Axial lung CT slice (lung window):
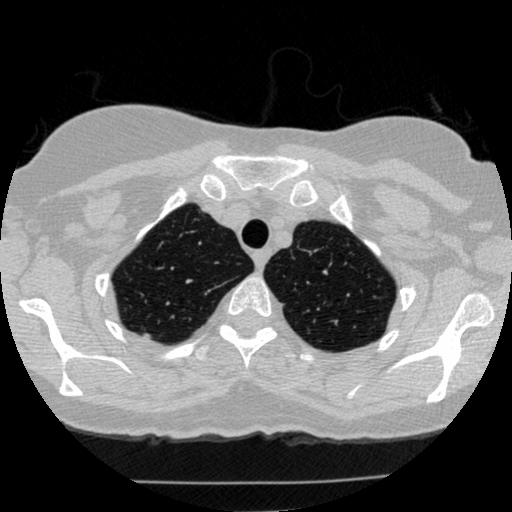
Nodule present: no